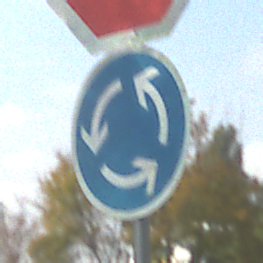
Verkehrszeichen: Kreisverkehr
Zusatzzeichen oben: Stop
Umgebung: Outdoor, Suburban
Tageszeit: MorningAfternoon
Wetter: PartlyCloudy
Licht: Natural
Jahreszeit: NotSpecified
Kontrast: HighContrast